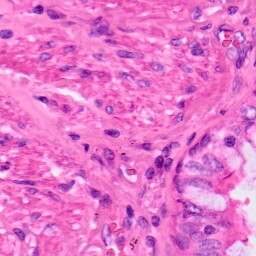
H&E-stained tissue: Lung